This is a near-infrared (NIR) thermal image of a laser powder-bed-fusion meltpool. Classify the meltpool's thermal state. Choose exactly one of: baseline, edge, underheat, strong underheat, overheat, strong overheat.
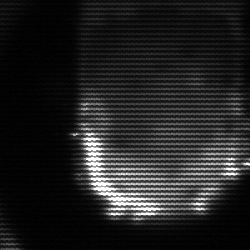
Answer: baseline